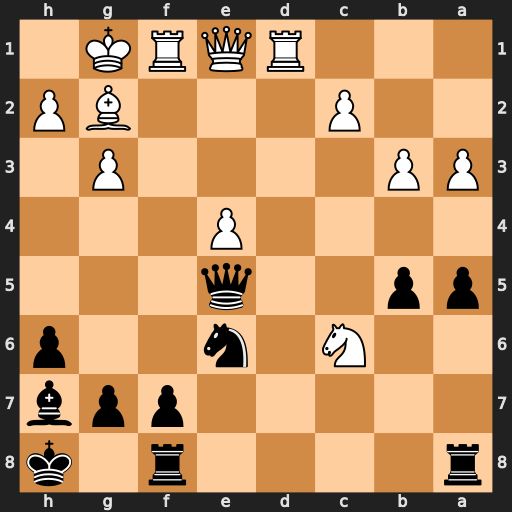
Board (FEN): r4r1k/5ppb/2N1n2p/pp2q3/4P3/PP4P1/2P3BP/3RQRK1
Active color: b
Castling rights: -
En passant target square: -
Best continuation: Qc5+ Rf2 Qxc6